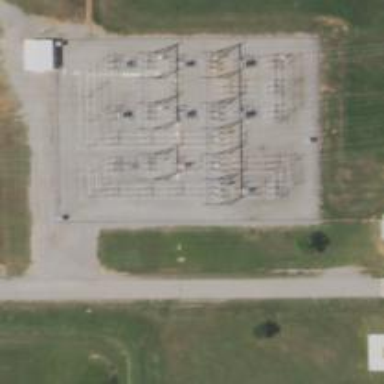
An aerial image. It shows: Switch used for power control.